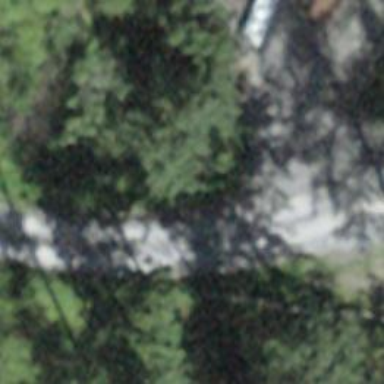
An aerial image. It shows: Service road with fine gravel surface.